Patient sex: F
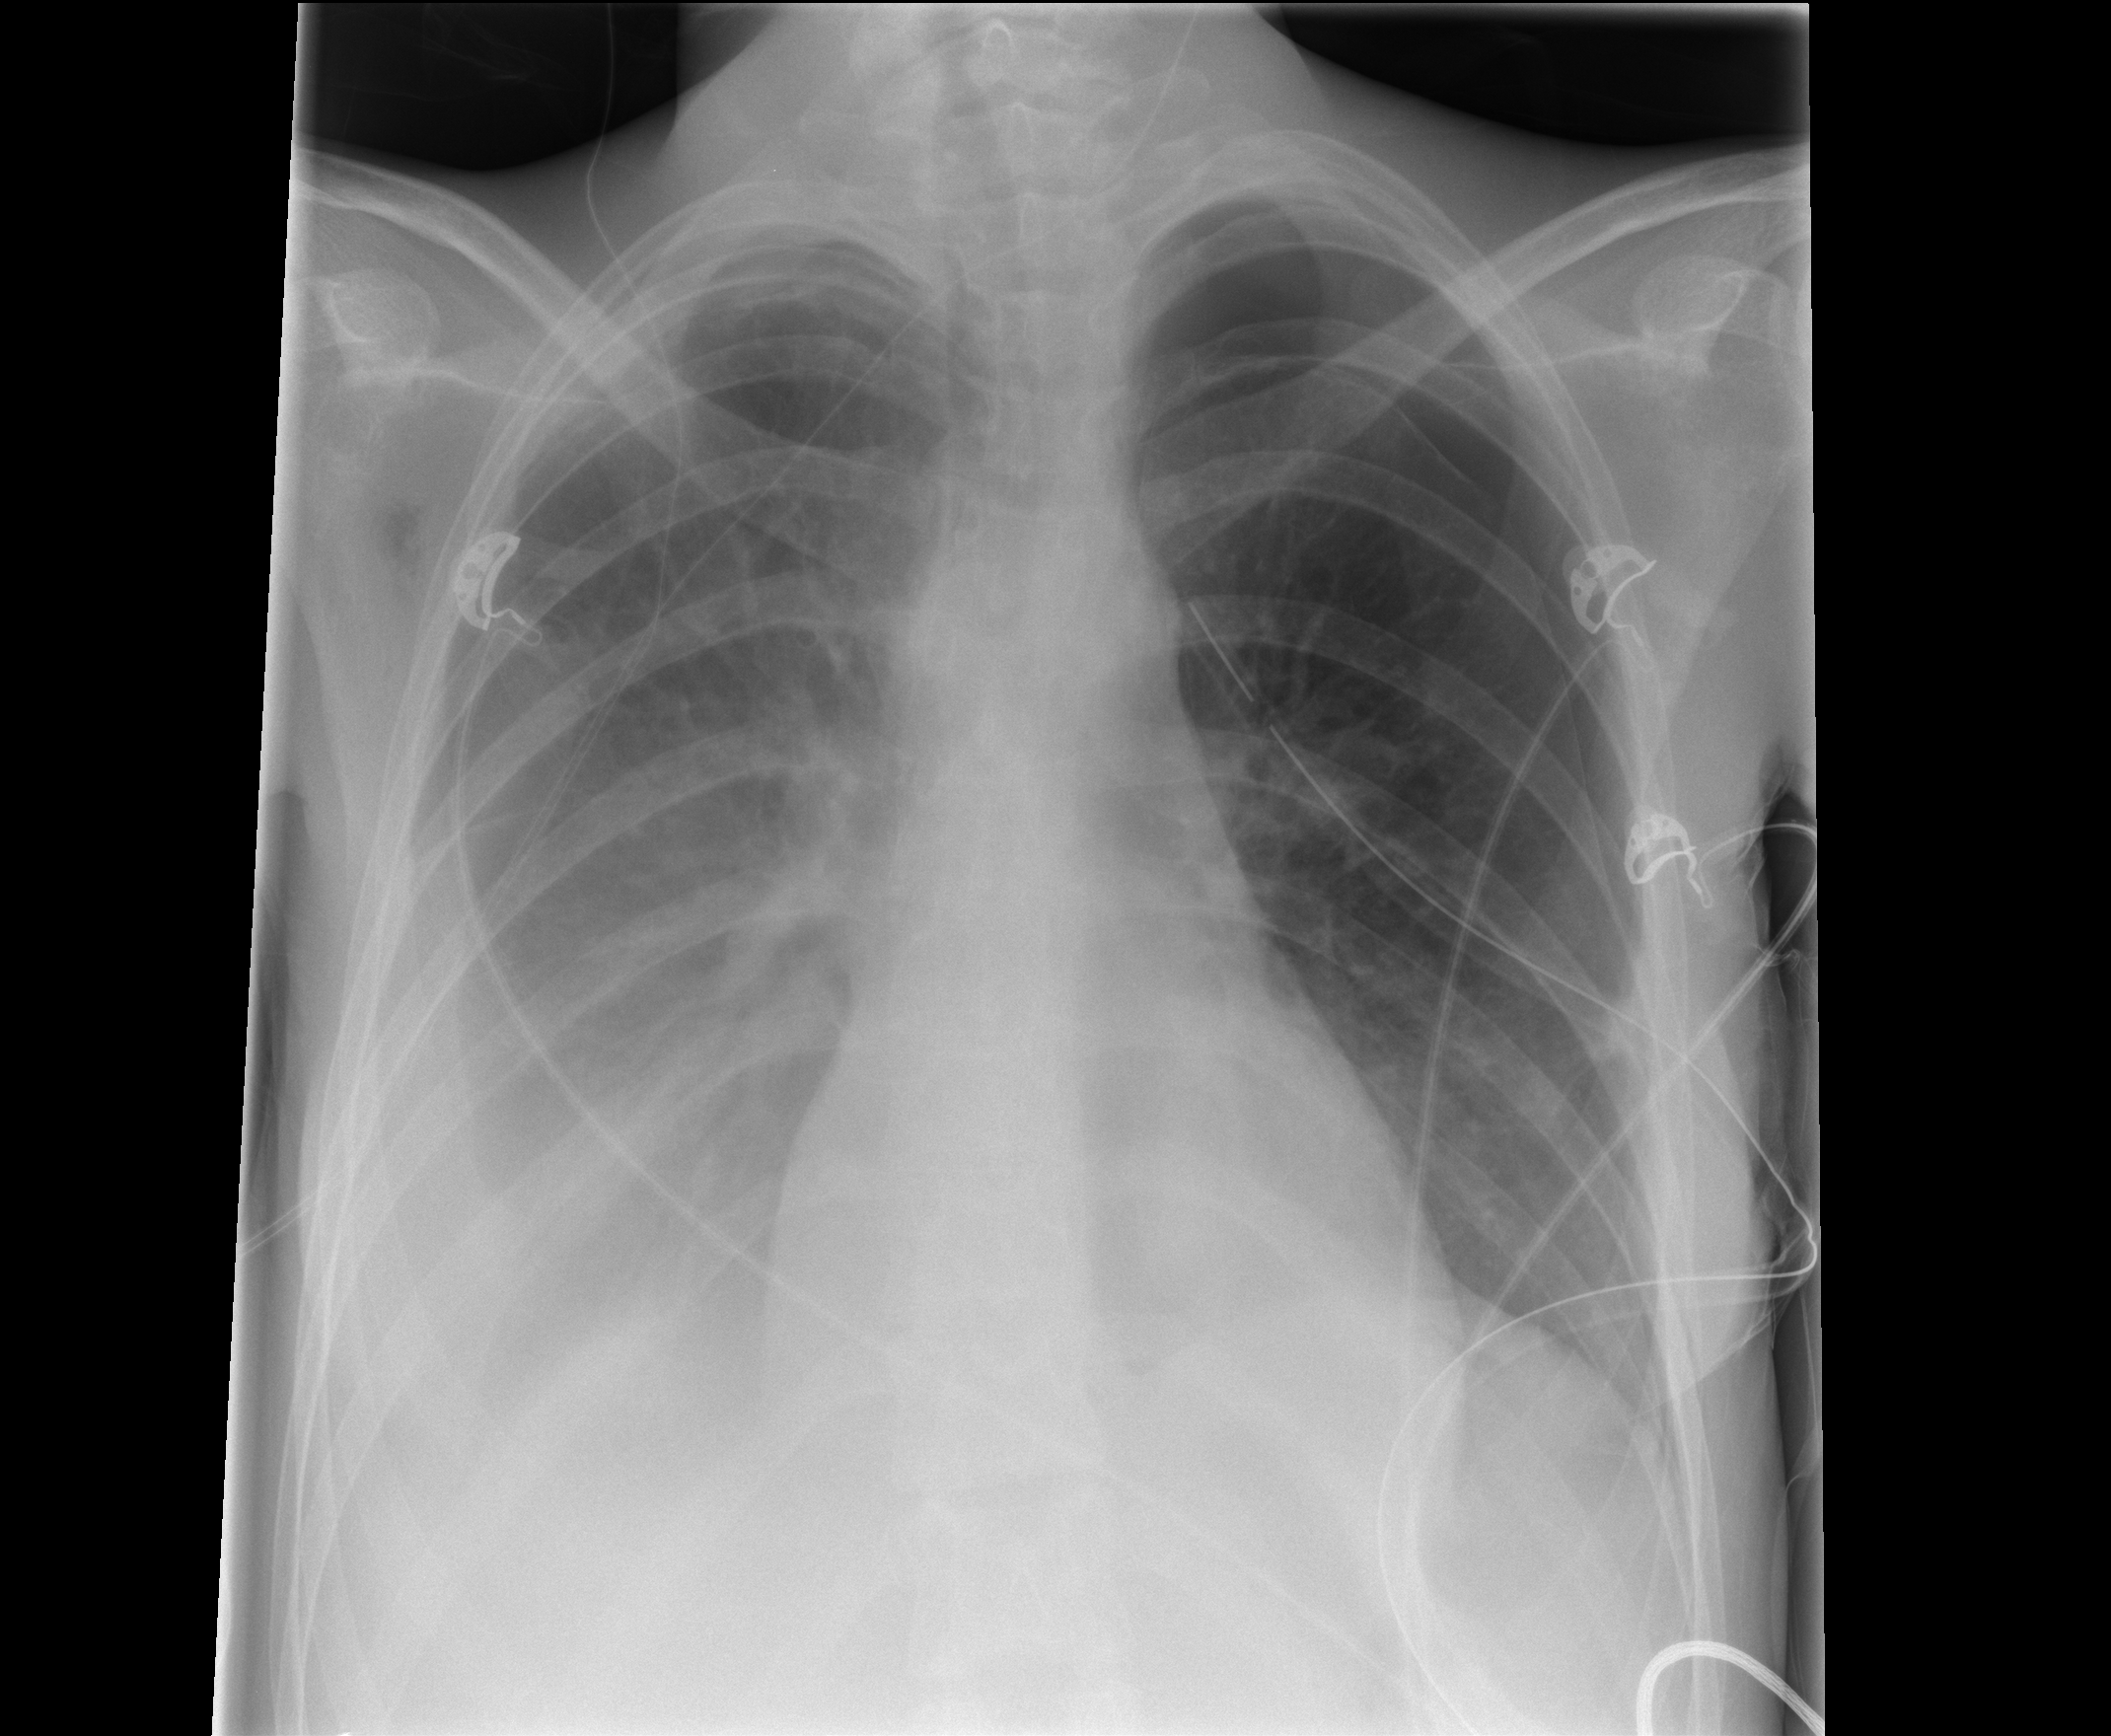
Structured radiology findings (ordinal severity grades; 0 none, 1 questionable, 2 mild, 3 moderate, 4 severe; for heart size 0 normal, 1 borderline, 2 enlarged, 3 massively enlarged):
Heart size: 0
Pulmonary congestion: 0
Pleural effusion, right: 3
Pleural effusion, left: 0
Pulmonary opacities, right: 0
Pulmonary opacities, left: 0
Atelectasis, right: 2
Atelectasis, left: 0